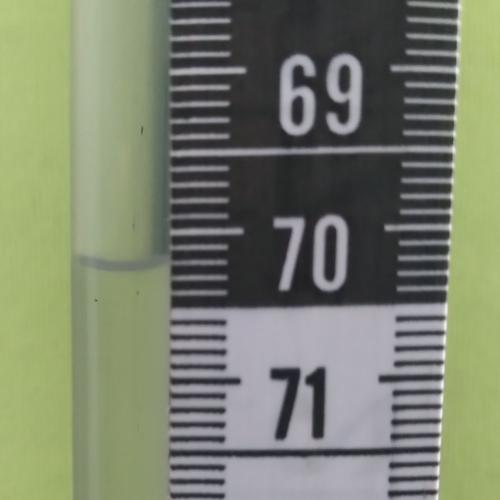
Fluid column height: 70.2 cm